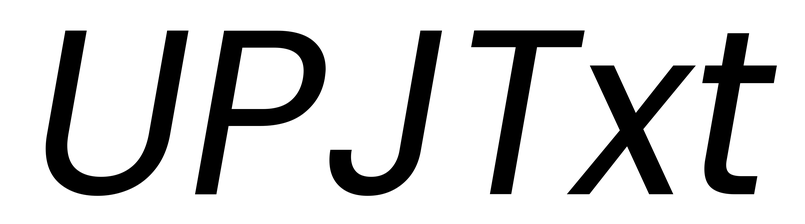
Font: Poppins-Italic